Field crop: maize
Growth stage: 2
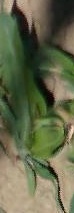
Species: maize